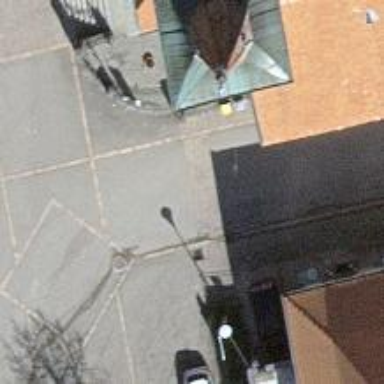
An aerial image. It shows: Post box.